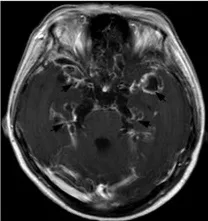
Brain magnetic resonance imaging 1 year after symptoms onset. The subarachnoid space was markedly enlarged. More contrasted cyst-like lesions were present in the Sylvian fissure, the dilated cortex, and the left basal ganglia area and a new non-contrasted solid lesion appeared in the left paraventricular white matter. The previous left thalamus lesion was consistently unenhanced (A-C).
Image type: radiology (mri)